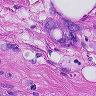
Metastatic tissue present: yes